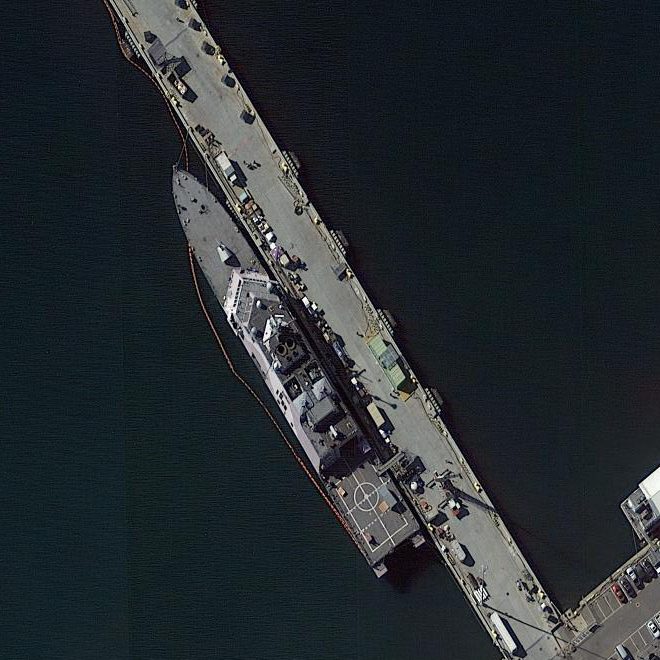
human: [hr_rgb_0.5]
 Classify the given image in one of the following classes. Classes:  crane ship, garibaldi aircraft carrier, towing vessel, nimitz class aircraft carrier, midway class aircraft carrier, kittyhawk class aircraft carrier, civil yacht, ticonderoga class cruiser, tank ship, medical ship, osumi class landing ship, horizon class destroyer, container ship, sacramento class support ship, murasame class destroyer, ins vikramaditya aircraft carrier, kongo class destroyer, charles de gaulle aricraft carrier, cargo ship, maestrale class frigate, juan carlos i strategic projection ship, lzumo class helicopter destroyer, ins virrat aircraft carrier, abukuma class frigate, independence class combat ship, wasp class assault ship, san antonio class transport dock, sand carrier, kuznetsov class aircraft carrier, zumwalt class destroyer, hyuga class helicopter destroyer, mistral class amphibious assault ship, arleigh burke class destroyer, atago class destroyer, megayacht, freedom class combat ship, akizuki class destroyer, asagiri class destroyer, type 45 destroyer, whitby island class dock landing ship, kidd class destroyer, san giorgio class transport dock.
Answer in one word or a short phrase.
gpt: Freedom class combat ship